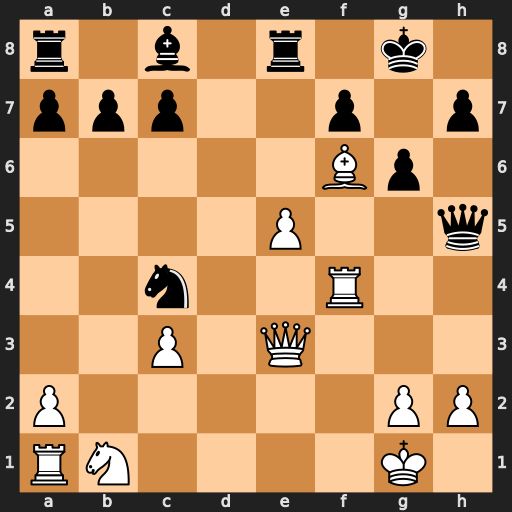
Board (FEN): r1b1r1k1/ppp2p1p/5Bp1/4P2q/2n2R2/2P1Q3/P5PP/RN4K1
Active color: w
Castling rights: -
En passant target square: -
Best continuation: Rxc4 Qd1+ Kf2